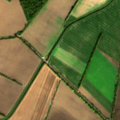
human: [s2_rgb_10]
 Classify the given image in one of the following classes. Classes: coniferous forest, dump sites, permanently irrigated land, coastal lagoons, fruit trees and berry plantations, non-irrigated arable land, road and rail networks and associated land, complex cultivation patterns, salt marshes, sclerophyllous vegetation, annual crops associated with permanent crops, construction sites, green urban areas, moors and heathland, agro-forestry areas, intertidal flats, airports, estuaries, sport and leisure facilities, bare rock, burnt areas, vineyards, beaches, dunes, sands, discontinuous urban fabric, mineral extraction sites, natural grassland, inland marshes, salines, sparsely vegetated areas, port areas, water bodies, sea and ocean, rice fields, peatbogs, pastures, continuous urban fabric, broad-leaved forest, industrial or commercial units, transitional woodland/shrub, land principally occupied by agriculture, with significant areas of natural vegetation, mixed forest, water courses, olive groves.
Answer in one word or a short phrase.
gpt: green urban areas, non-irrigated arable land